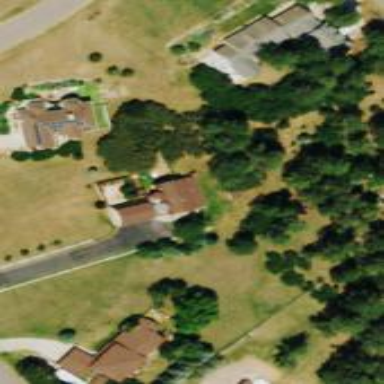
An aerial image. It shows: Driveway.